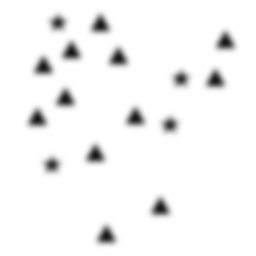
Squares: 0
Triangles: 12
Stars: 4
Total shapes: 16